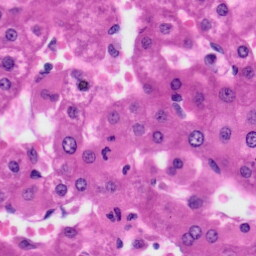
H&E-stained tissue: Liver